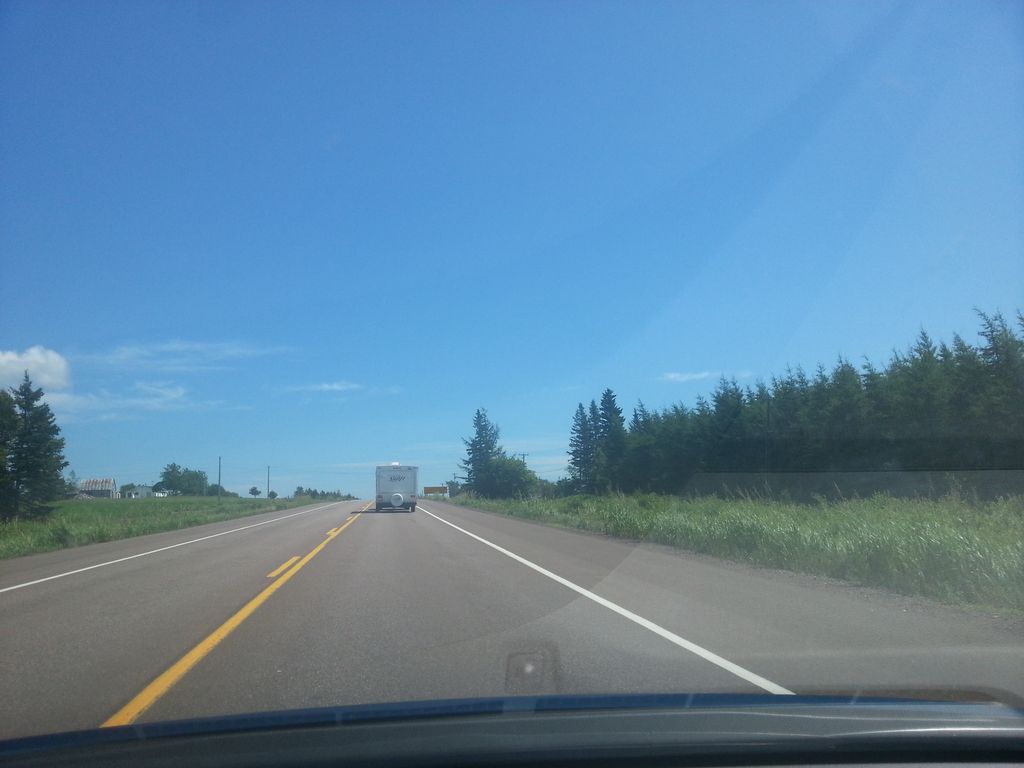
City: charlottetown